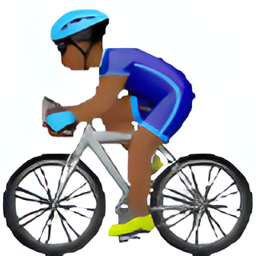
Name: bicyclist
Emoji: 🚴🏾
Group: People & Body
Sub-group: person-sport